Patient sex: M
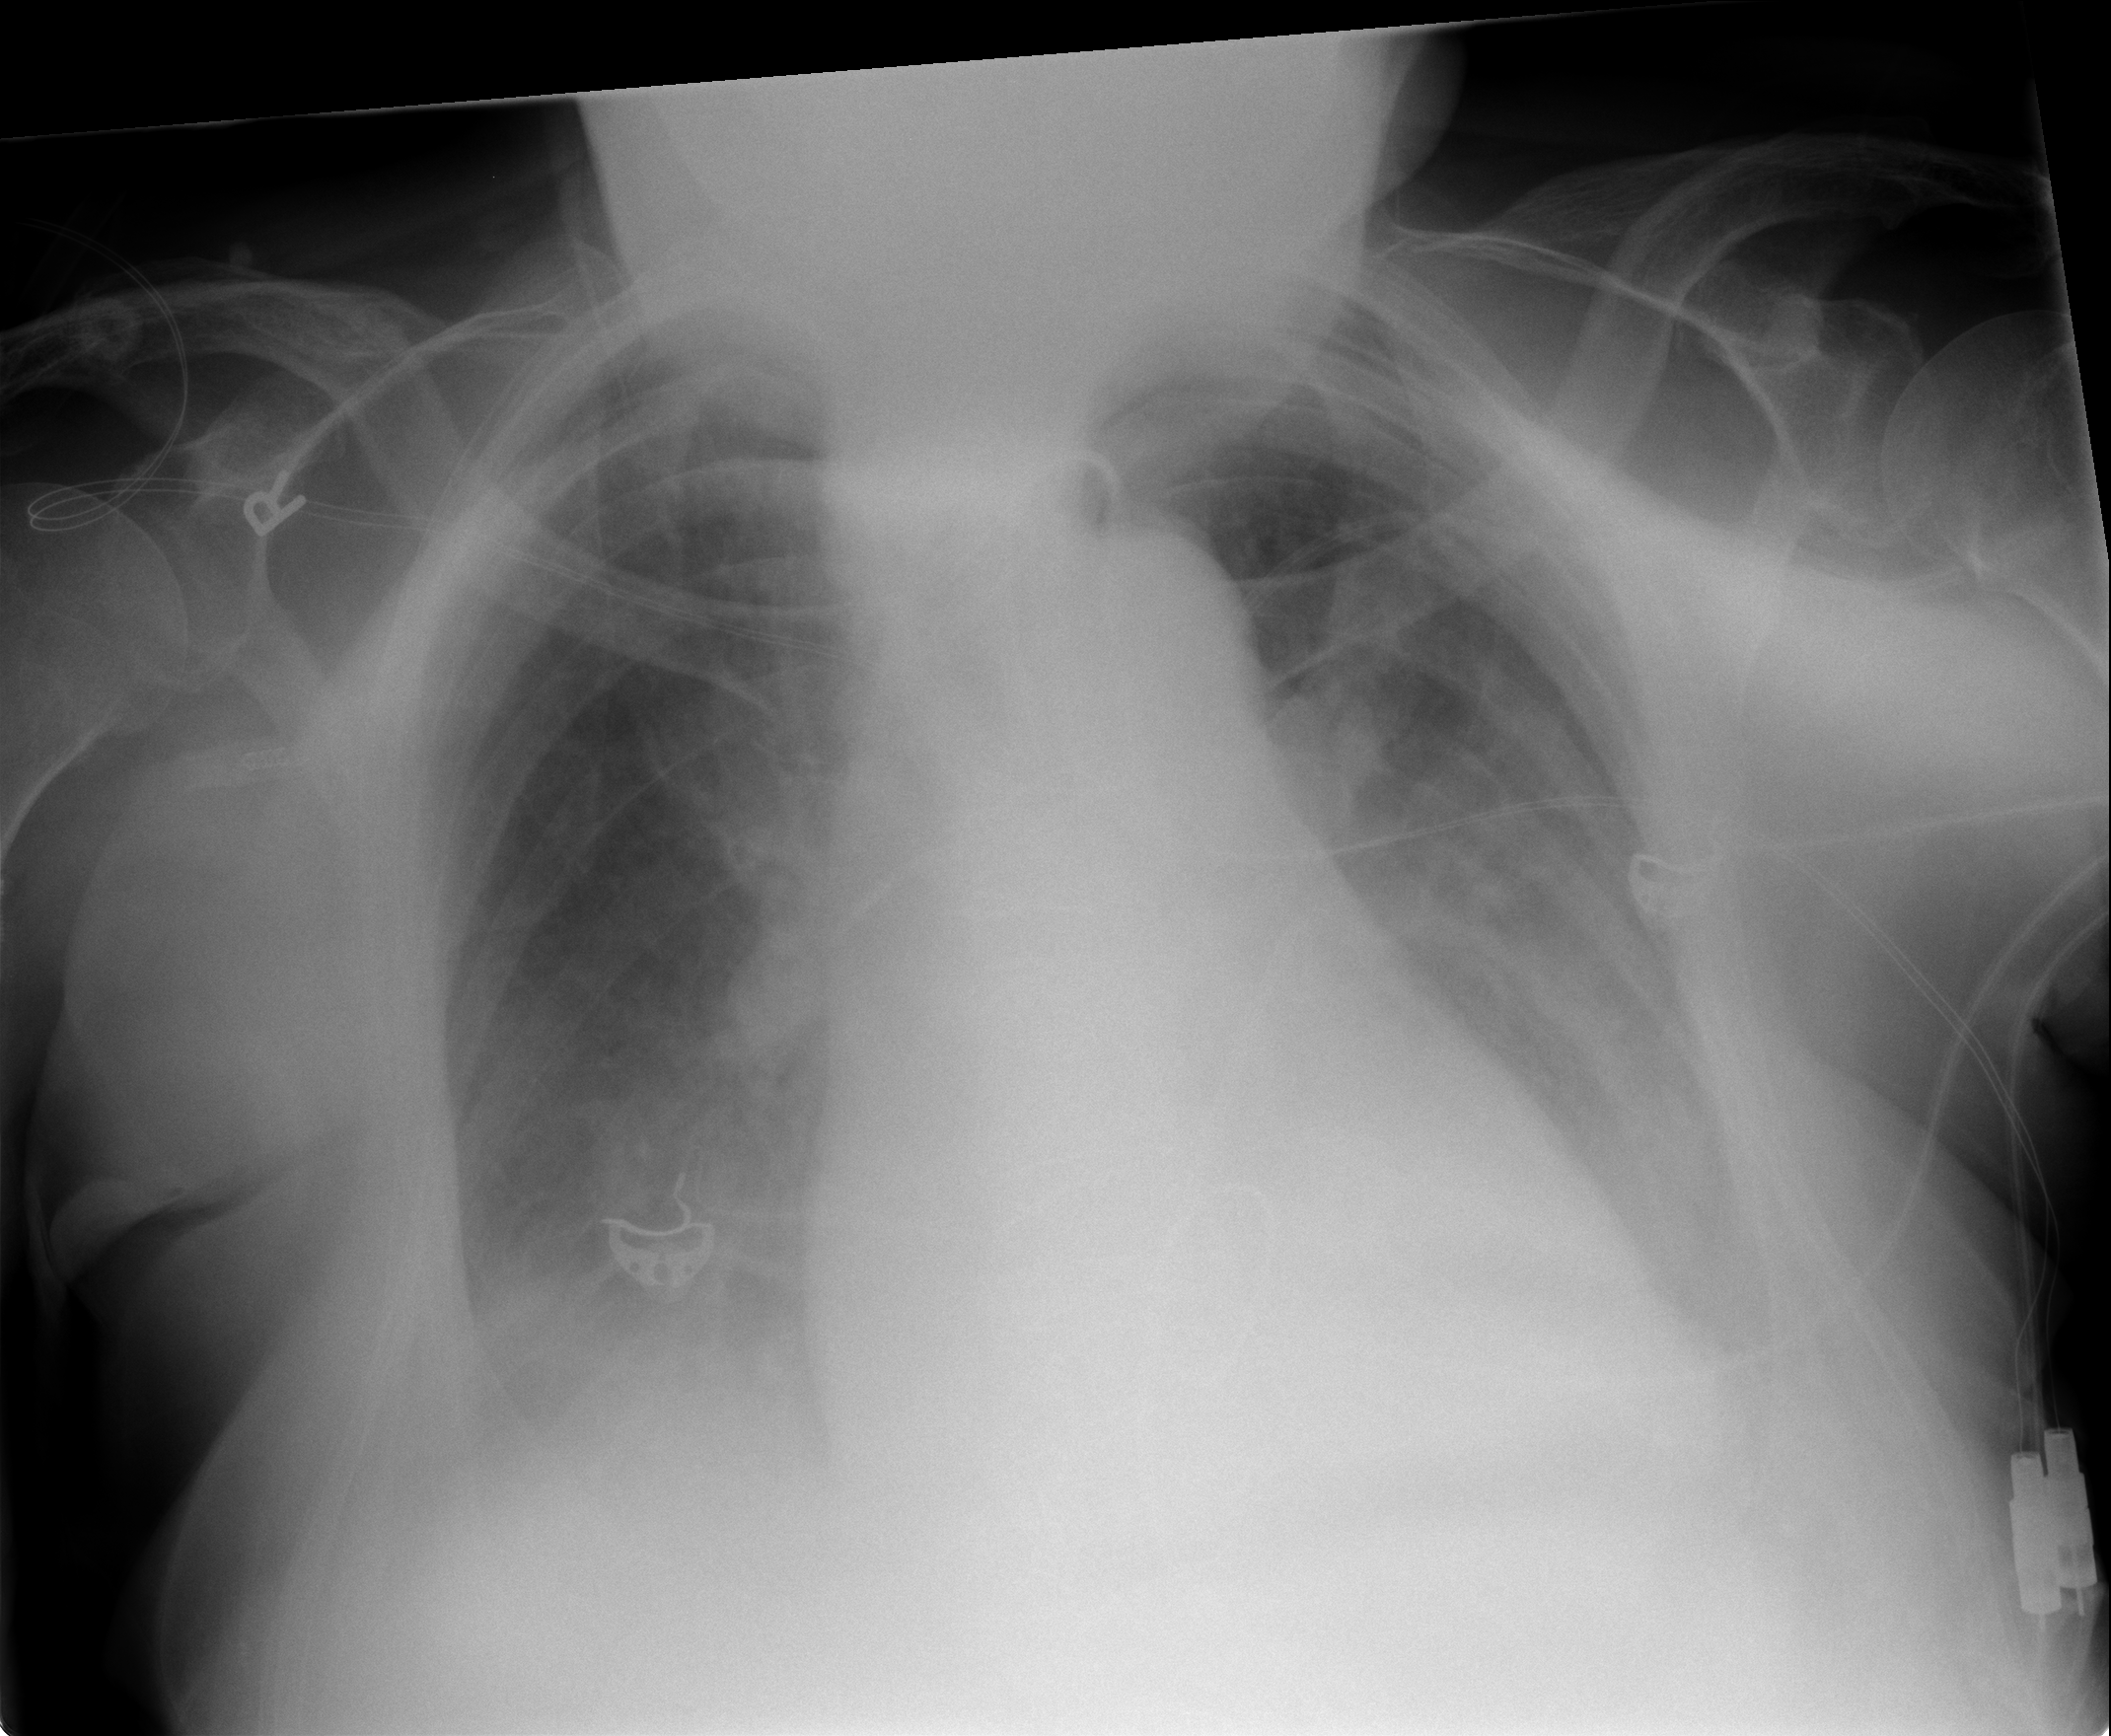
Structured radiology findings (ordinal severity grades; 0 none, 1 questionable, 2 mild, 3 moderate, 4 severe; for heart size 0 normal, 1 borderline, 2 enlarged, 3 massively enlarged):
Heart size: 2
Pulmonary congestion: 2
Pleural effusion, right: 2
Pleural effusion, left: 2
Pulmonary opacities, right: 0
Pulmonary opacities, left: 0
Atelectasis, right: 2
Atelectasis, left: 2